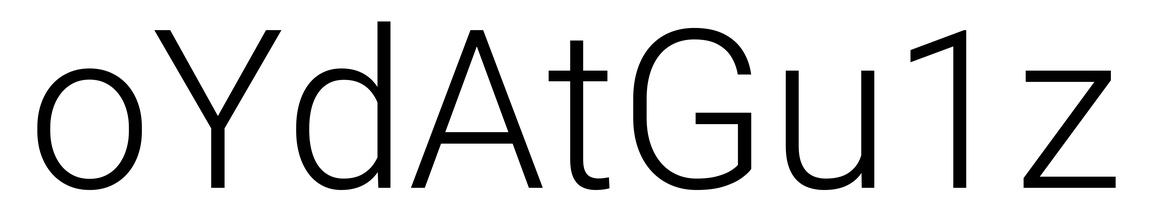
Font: Roboto_Light